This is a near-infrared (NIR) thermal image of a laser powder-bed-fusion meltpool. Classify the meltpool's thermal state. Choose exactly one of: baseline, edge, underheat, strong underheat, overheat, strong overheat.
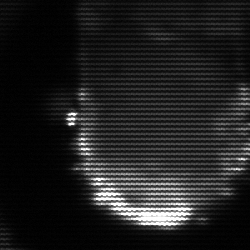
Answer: baseline